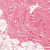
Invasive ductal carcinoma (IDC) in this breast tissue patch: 0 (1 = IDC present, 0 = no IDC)